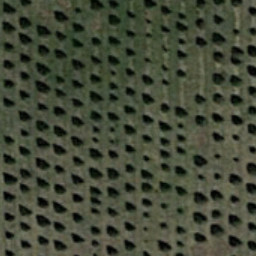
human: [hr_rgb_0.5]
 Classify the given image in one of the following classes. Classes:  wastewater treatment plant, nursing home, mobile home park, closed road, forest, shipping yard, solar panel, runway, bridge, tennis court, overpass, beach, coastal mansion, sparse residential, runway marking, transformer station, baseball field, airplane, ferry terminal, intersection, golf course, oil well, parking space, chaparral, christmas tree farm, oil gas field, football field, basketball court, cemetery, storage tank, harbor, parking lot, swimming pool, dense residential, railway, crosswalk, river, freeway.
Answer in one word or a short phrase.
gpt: christmas tree farm